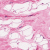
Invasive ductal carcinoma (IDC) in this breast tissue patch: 0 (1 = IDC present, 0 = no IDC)